Interaction volume radius: 5 \u00c5
Interaction volume height: 10 \u00c5
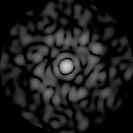
Disorder parameter: 0.8465